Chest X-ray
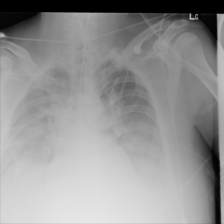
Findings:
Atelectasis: negative
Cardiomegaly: negative
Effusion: negative
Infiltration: negative
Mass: negative
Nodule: negative
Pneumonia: negative
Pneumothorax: negative
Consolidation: negative
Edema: negative
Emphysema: negative
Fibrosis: negative
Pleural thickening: negative
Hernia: negative